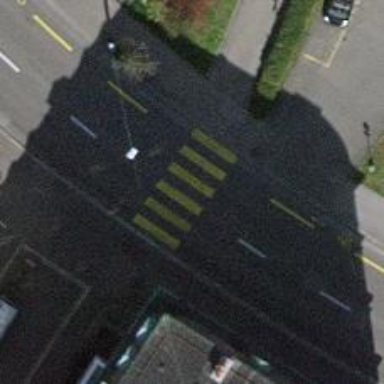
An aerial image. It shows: Uncontrolled road crossing.